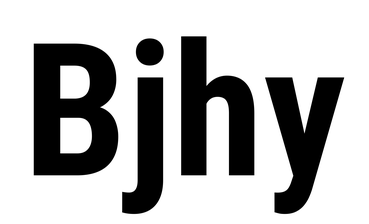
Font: Roboto_Condensed_Bold